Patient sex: F
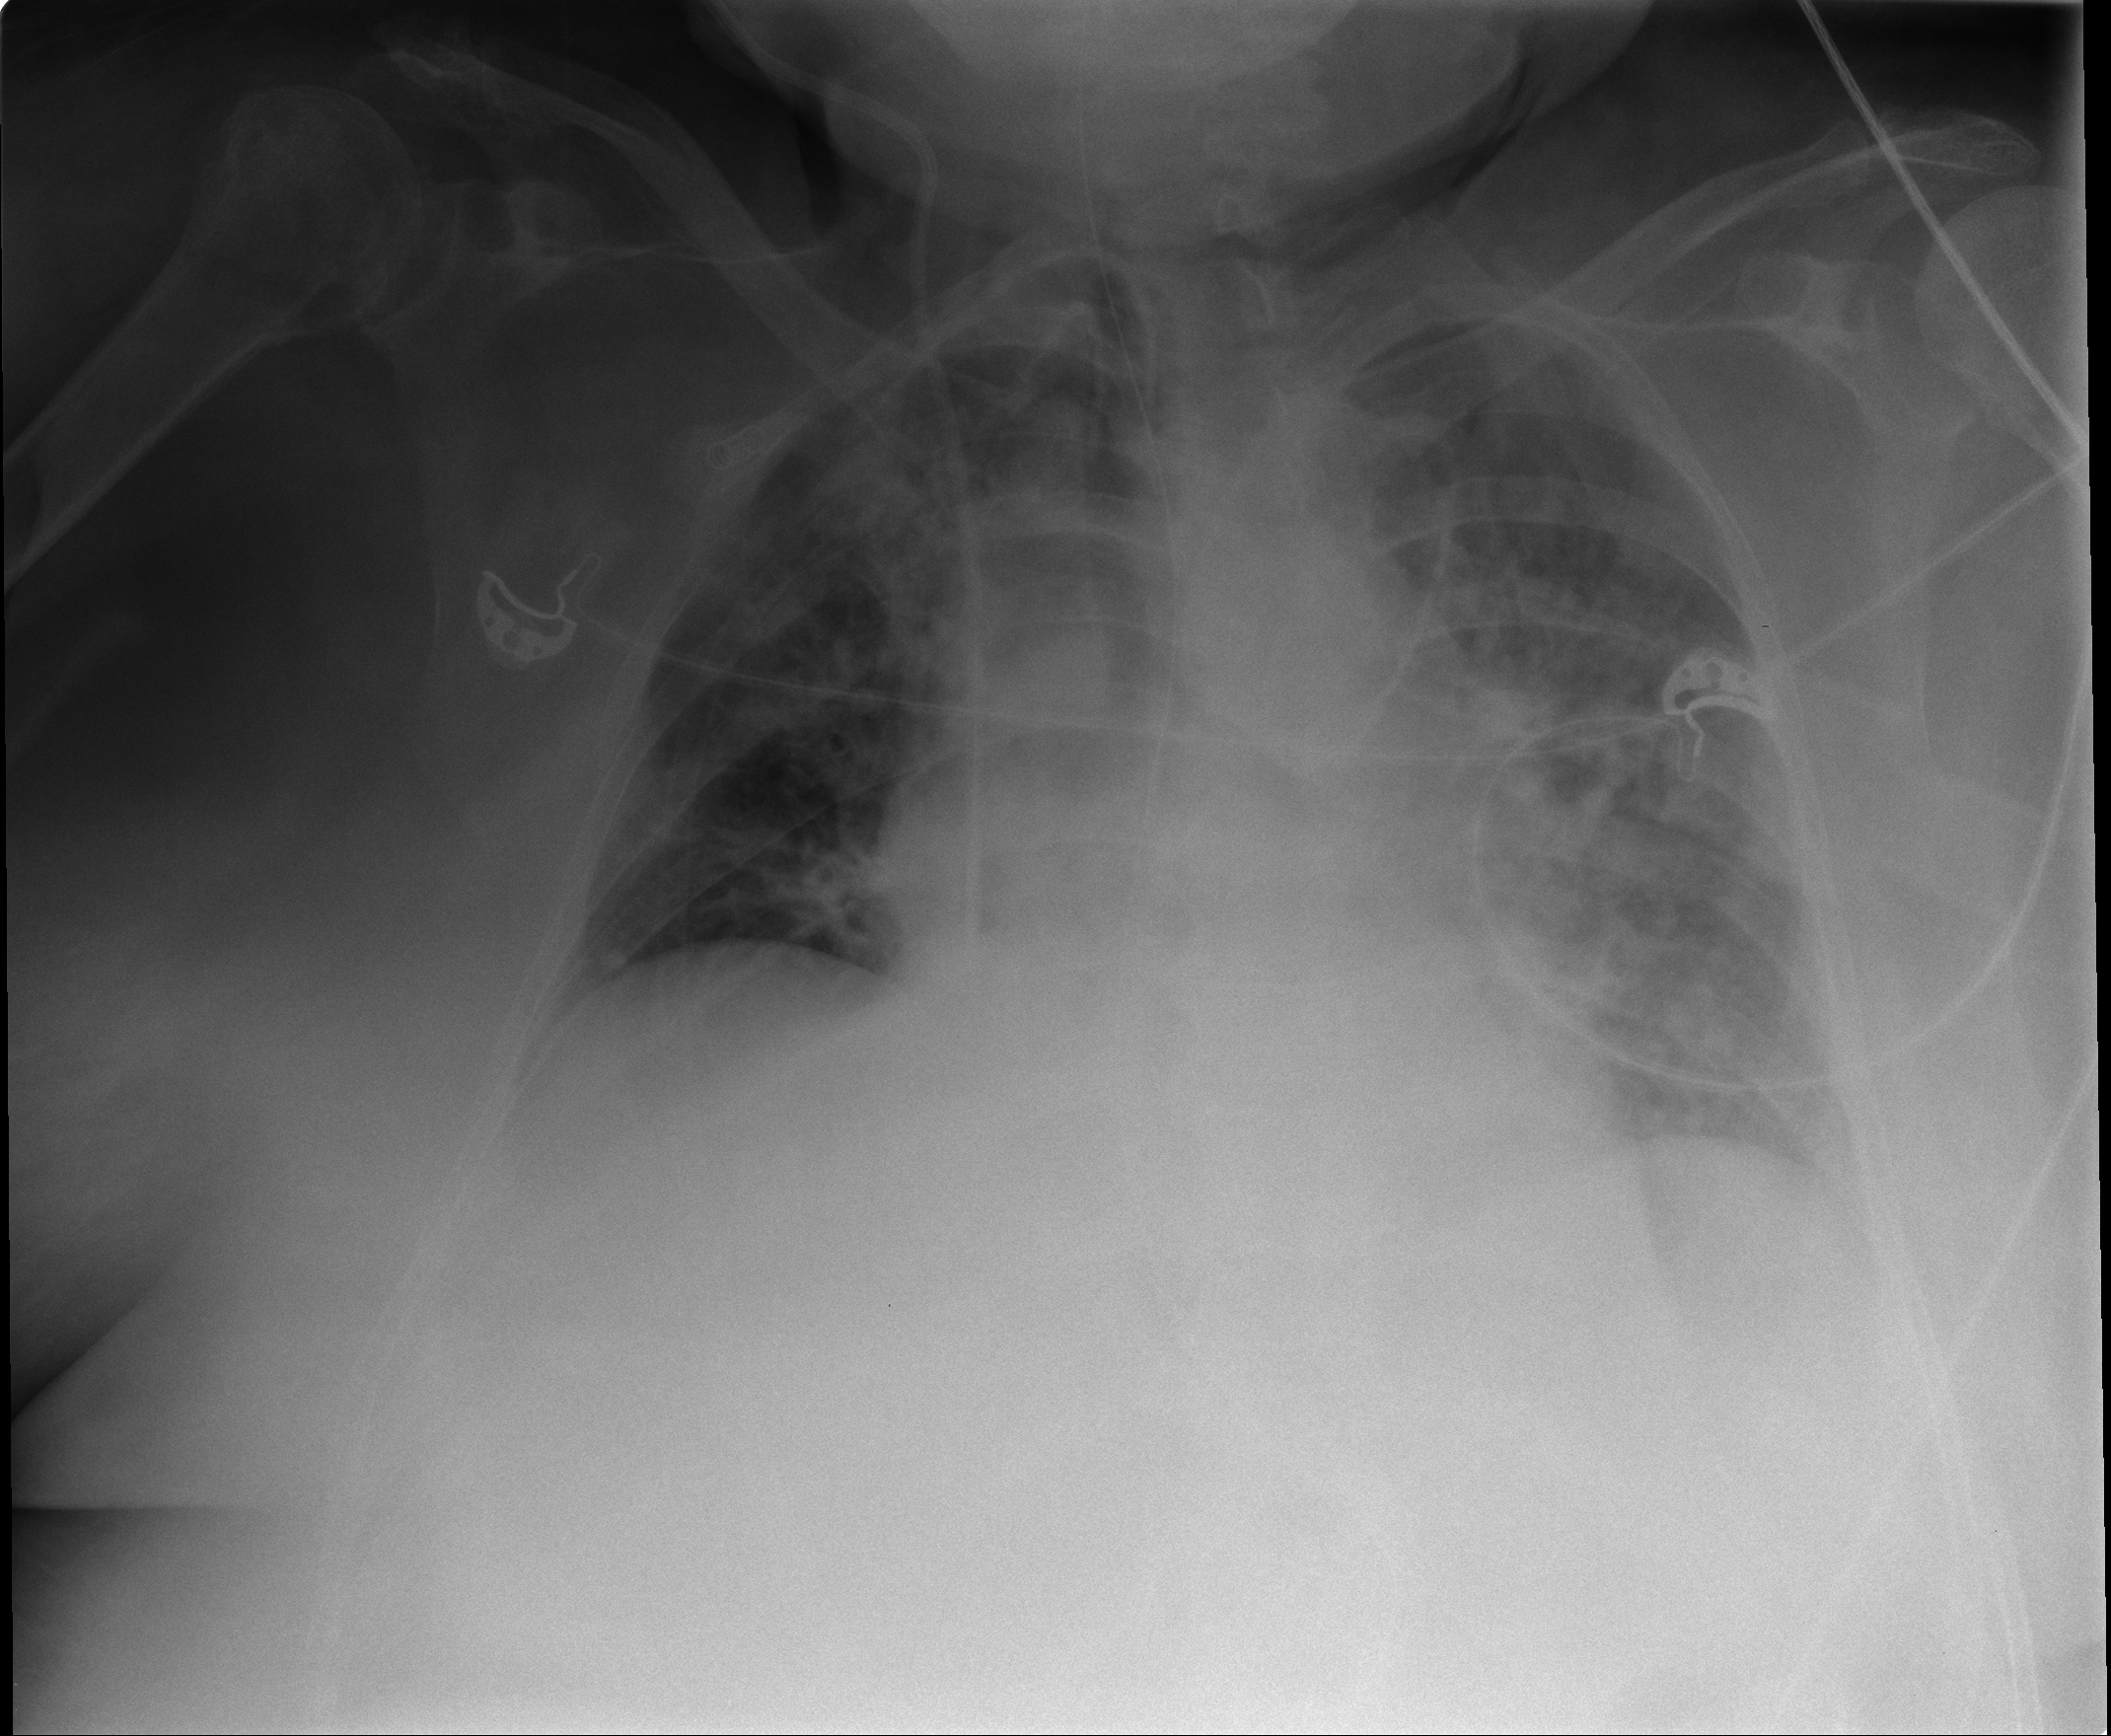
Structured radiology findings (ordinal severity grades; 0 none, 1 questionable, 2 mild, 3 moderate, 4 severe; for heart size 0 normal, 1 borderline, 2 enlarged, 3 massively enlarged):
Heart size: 2
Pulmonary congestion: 3
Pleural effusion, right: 0
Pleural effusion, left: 0
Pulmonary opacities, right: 2
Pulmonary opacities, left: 2
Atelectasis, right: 1
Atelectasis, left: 1